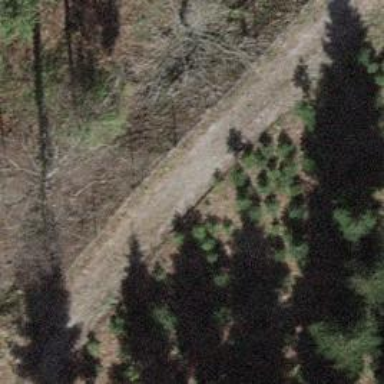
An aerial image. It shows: Track with grade 4 track type.